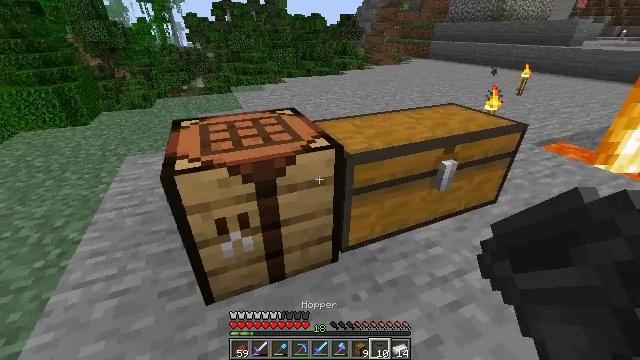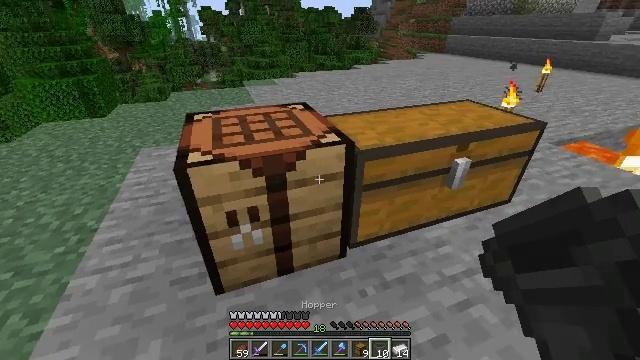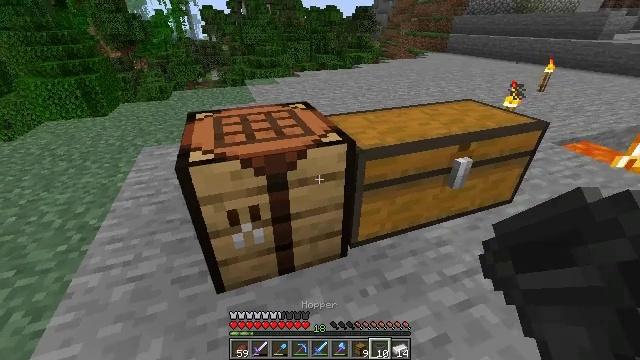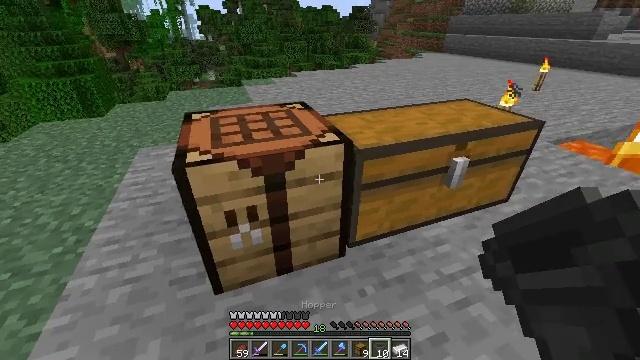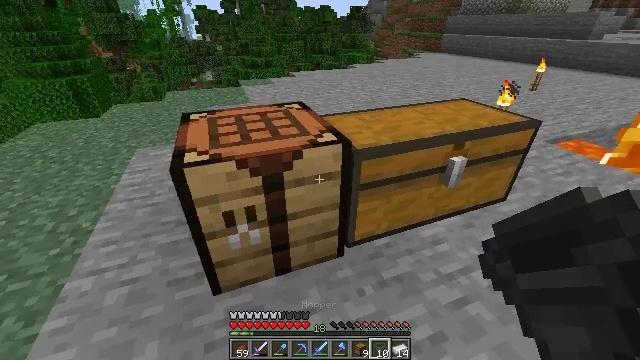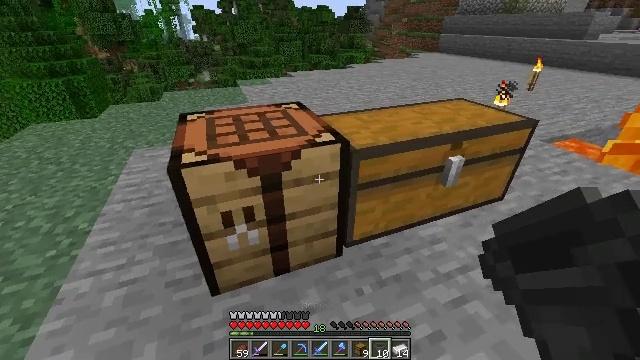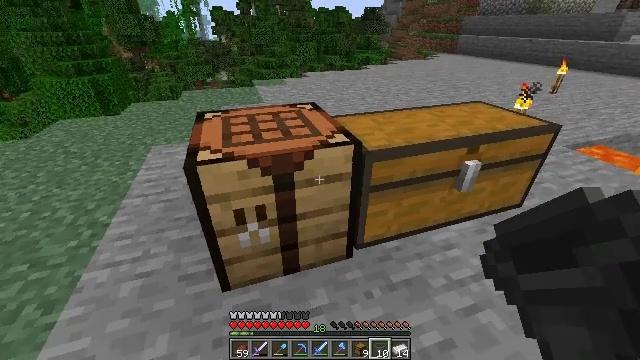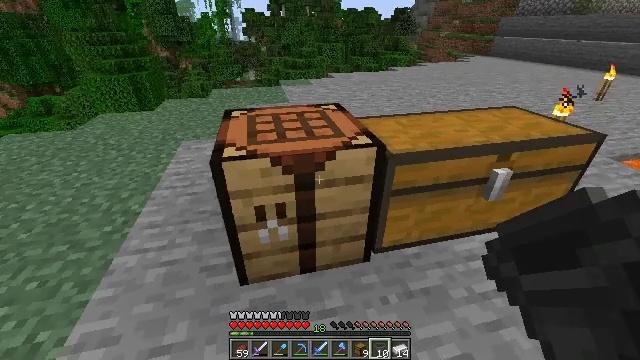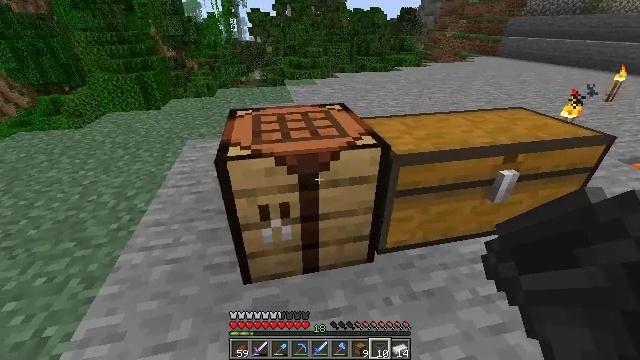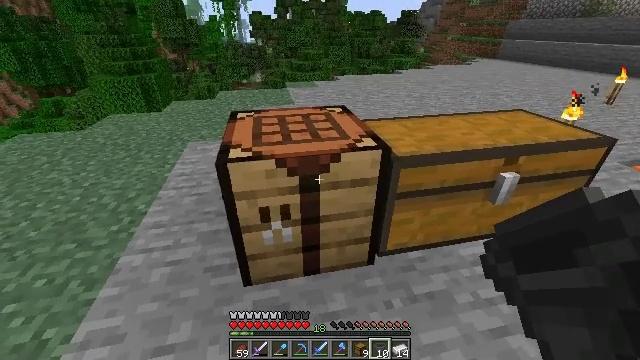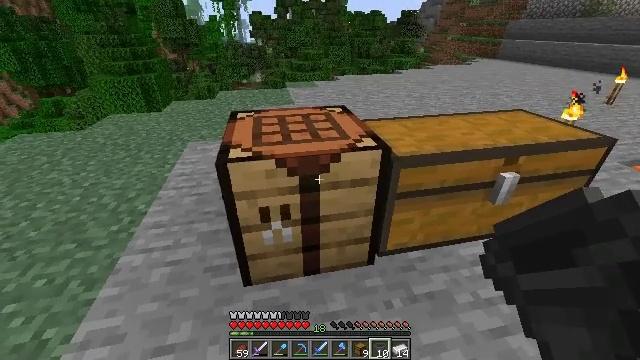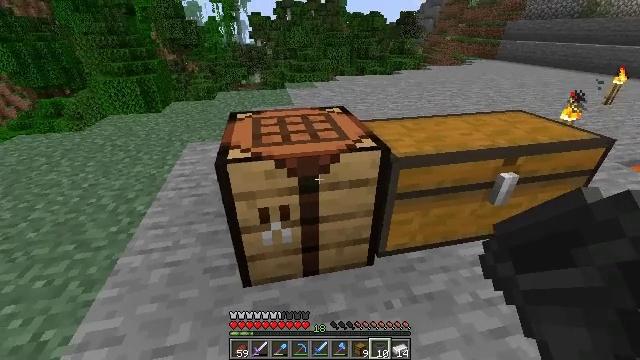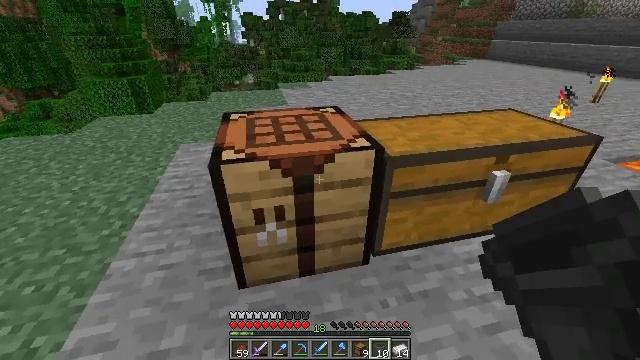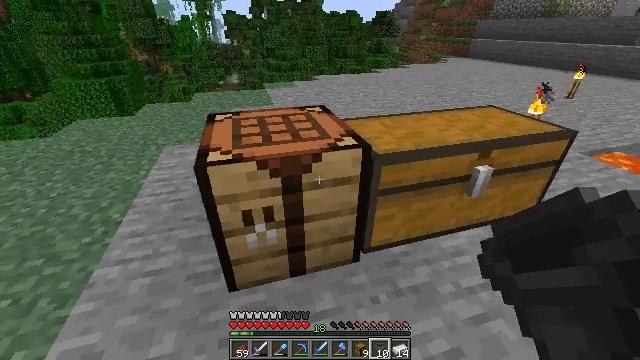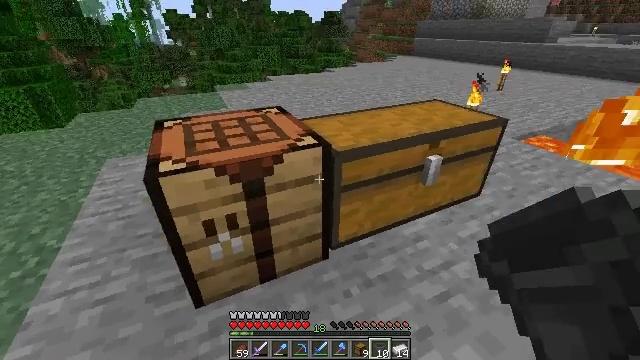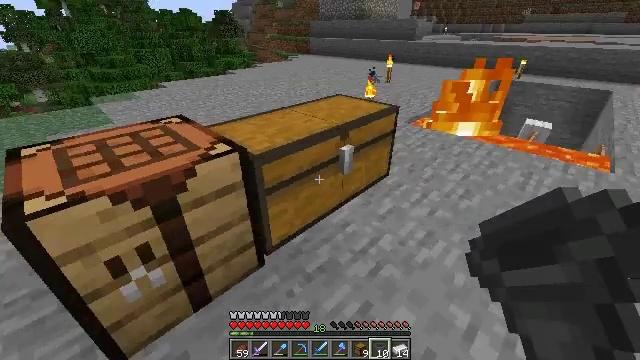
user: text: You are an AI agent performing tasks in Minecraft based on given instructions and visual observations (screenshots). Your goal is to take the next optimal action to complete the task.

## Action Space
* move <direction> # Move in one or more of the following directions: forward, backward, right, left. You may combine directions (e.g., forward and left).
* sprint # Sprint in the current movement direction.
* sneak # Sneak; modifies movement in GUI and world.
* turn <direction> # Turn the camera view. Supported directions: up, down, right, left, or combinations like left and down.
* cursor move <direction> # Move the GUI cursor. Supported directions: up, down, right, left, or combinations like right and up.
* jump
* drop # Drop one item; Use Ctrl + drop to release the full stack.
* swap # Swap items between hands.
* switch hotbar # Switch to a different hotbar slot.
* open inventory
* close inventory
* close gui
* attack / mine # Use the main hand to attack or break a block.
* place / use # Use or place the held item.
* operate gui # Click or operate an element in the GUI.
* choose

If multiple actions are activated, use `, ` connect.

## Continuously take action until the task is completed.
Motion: motion action
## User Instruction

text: Smash the furnace to retrieve it.
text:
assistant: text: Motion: turn left and down
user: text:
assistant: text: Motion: no_op
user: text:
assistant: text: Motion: no_op
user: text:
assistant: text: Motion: no_op
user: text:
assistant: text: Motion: no_op
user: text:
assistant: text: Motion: turn left
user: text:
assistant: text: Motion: turn left
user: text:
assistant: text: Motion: turn left
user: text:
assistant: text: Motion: no_op
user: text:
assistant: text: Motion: no_op
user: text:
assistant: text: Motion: no_op
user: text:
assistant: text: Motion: turn right
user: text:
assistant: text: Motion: turn right
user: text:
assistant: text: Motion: turn right
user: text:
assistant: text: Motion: turn right
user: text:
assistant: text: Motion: turn right
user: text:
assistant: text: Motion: turn right
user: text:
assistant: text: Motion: turn right
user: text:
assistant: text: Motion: turn right
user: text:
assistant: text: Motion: turn right
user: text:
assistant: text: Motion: move forward, turn right
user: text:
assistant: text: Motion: move forward, turn right
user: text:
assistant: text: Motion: move forward
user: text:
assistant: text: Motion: move forward
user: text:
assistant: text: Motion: move forward
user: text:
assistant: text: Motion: move forward
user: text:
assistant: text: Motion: move forward
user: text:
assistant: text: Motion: move forward, sprint, turn right and up
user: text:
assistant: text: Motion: move forward, sprint, turn right and up
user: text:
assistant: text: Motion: move forward, sprint, turn up